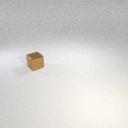
small brown metal cube